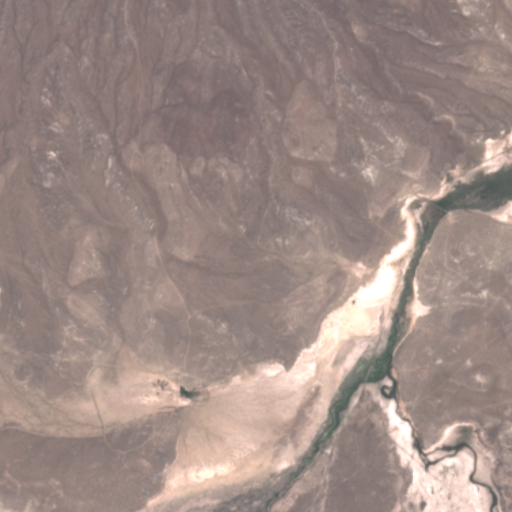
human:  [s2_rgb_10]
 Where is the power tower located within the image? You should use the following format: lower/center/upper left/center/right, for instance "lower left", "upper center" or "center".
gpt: The power tower is located in the upper of the image.
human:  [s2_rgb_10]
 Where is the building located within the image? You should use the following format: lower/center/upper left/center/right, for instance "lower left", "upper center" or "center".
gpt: The building is located in the lower center of the image.
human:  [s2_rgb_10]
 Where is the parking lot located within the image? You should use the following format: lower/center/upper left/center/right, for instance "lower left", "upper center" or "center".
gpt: There is no parking lot in the image.